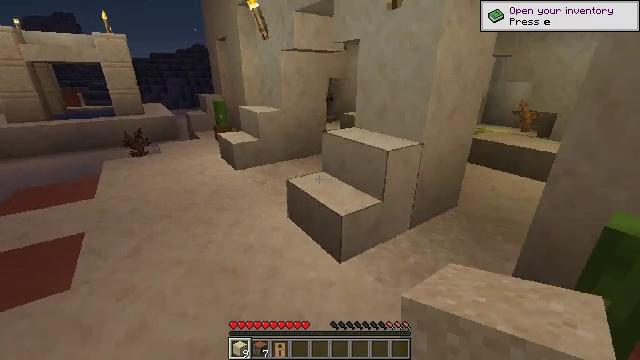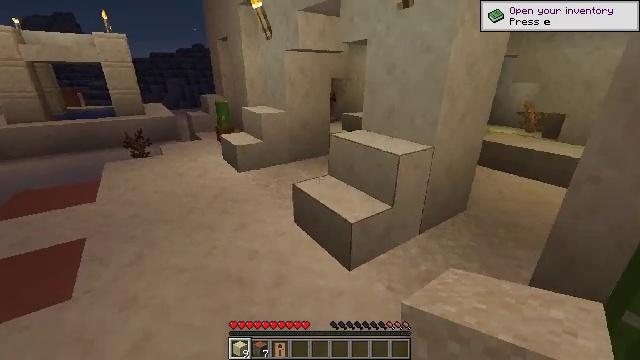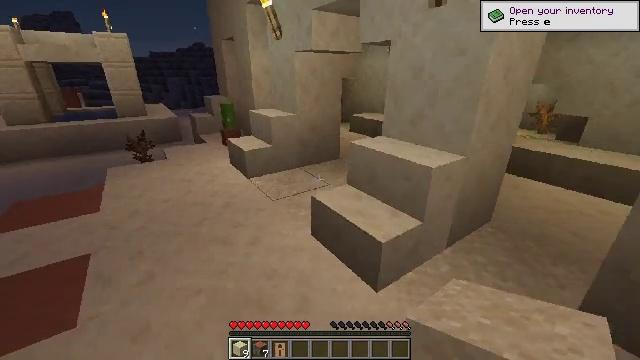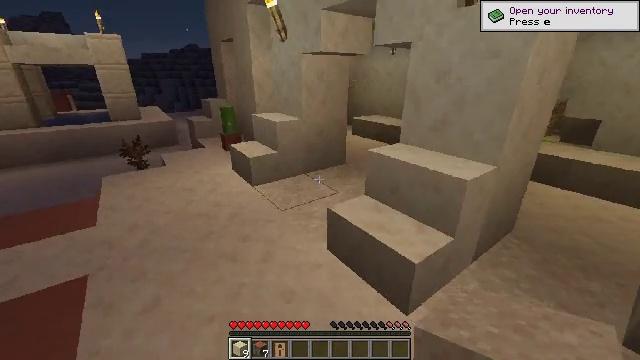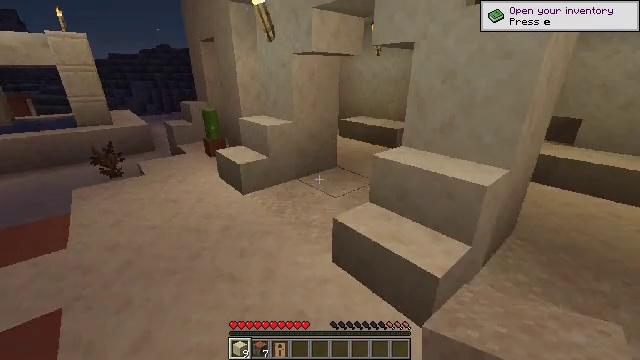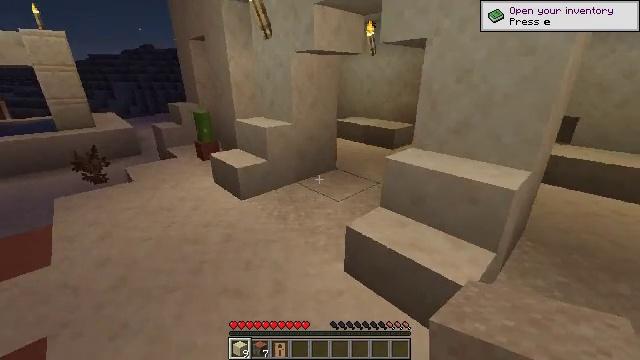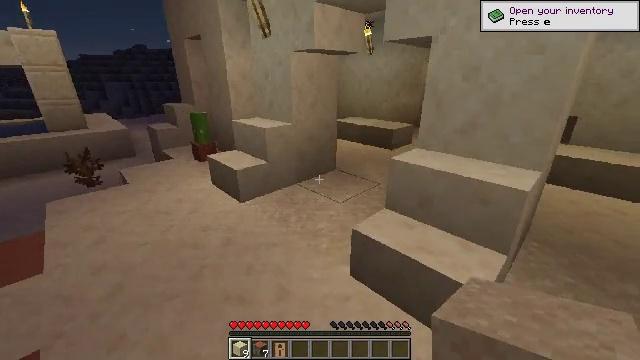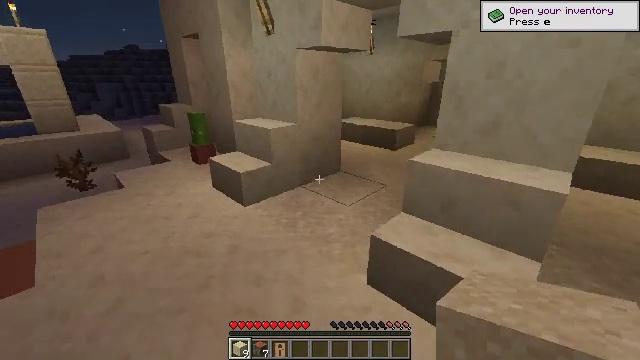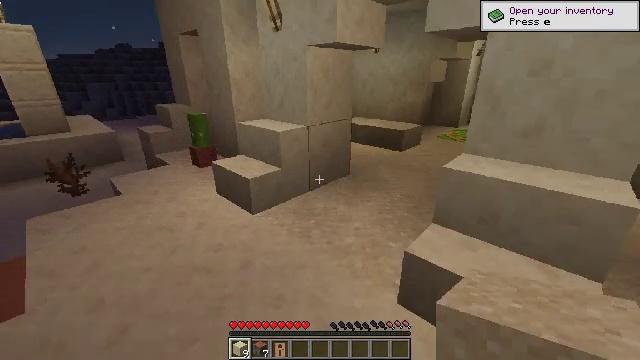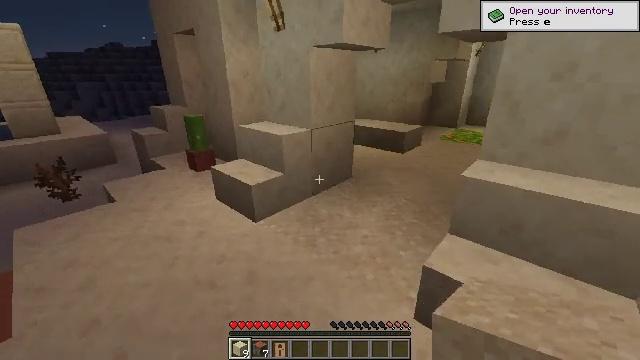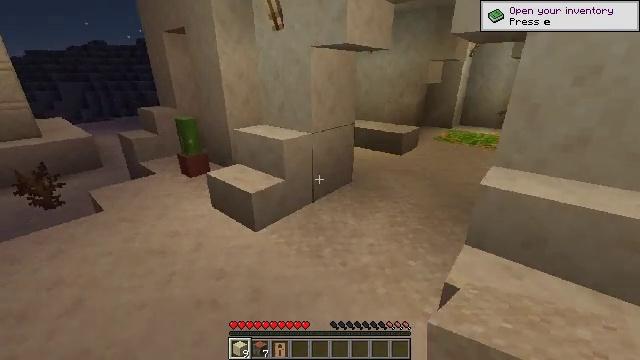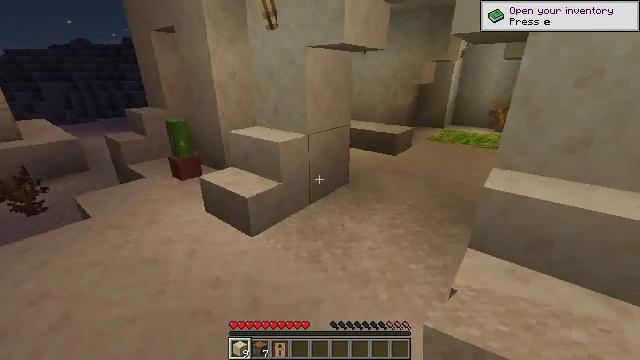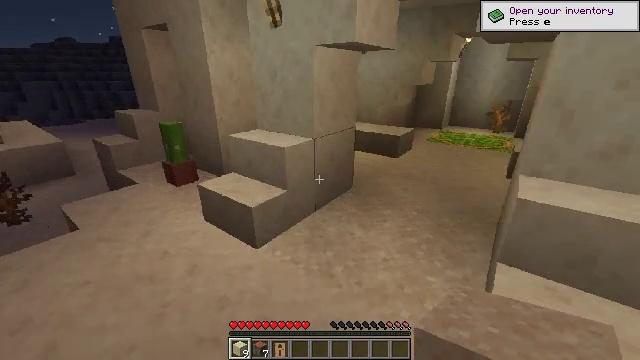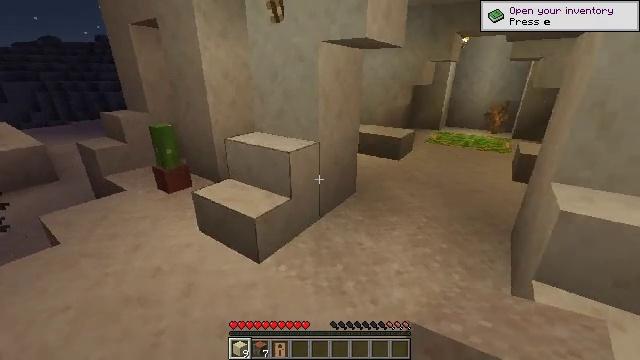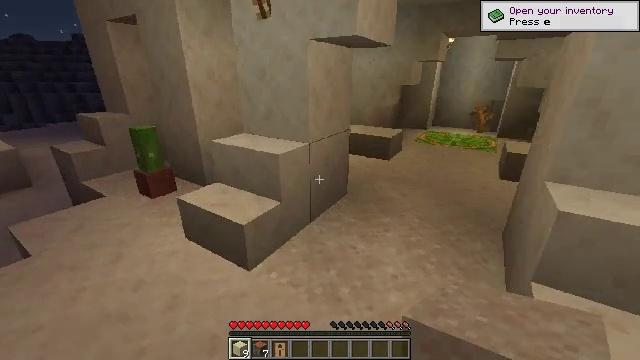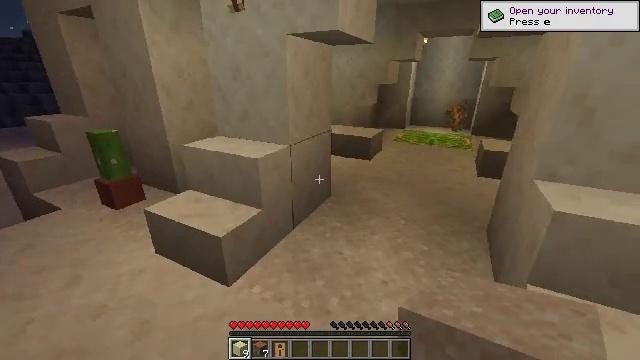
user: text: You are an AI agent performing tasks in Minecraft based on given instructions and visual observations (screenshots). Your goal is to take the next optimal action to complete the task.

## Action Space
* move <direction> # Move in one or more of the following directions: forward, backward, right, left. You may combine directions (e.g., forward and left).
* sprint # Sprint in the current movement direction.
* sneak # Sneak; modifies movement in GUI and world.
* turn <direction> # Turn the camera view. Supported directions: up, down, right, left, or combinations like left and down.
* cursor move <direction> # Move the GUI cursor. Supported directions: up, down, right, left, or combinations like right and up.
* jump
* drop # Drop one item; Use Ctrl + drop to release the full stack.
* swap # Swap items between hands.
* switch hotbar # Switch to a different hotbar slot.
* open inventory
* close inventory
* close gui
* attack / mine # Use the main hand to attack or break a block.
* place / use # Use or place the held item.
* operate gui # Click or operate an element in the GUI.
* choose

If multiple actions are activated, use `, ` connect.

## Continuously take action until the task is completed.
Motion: motion action
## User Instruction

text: Mine the jungle door to pick it up.
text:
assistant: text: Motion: move forward and move left
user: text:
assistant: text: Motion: move forward and move left
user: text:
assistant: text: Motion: move forward and move left, turn right
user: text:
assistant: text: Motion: move forward and move left, turn right
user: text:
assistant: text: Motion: move forward and move left, turn right
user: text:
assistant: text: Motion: move forward and move left, turn right
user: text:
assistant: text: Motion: move forward and move left, turn right
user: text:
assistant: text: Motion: move forward and move left, turn right
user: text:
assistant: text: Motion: move forward and move left, turn right
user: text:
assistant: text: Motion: move forward and move left, turn right
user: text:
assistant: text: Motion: move forward and move left, turn right
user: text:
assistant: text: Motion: move forward and move left, turn right
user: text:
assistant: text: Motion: move forward, turn right
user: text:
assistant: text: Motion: move forward, turn right
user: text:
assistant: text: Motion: move forward, turn right
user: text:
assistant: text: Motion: move forward, turn right
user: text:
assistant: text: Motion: move forward, turn right
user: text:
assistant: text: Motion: move forward
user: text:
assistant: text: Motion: move forward
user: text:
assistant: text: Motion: move forward
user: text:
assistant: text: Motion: move forward and move right
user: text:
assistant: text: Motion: move forward and move right
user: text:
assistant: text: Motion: move forward and move right
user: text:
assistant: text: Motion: move forward and move right
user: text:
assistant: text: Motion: move forward and move right
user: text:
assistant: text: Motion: move forward and move right, turn left
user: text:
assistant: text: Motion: move forward and move right, turn left and down
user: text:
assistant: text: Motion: move forward and move right, turn left and down
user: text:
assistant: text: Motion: move forward and move right, turn left
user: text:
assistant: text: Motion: move forward and move right, turn left